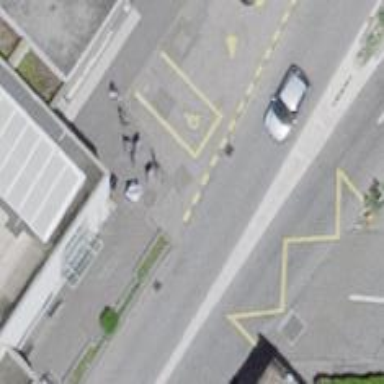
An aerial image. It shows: Bicycle rental facility.